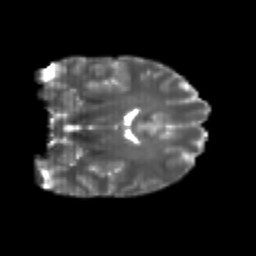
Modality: T2w
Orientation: coronal
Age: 22
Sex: female
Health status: healthy
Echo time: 0.074 s